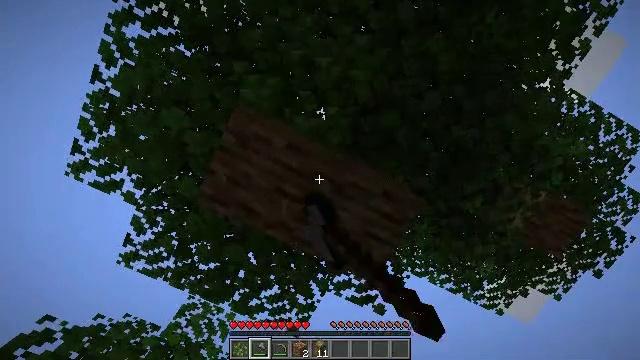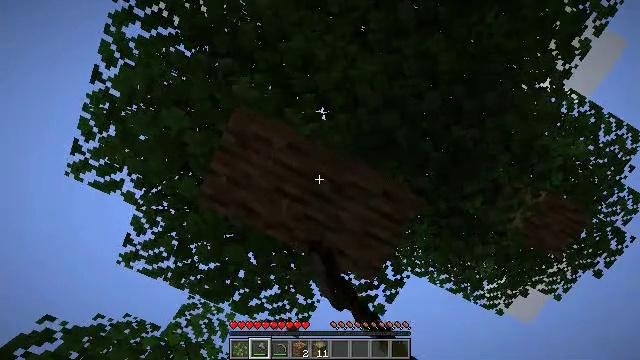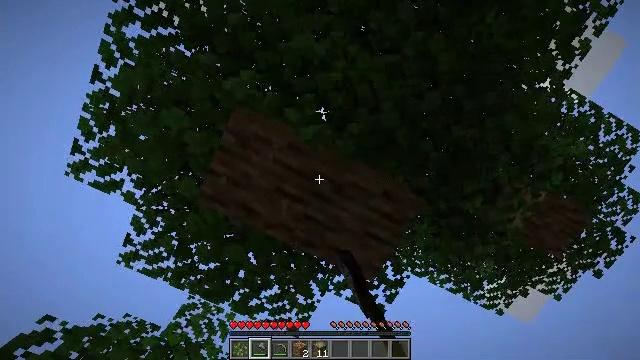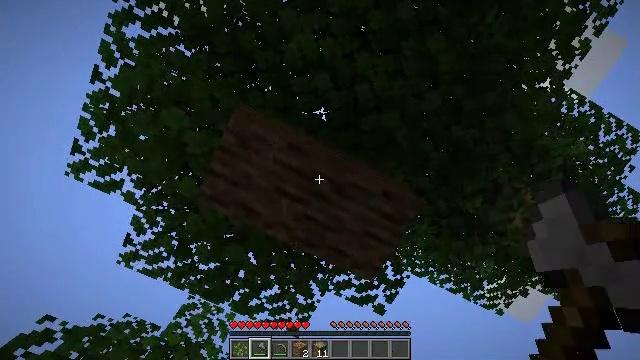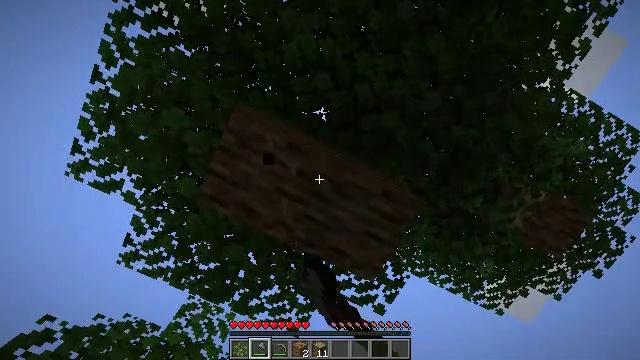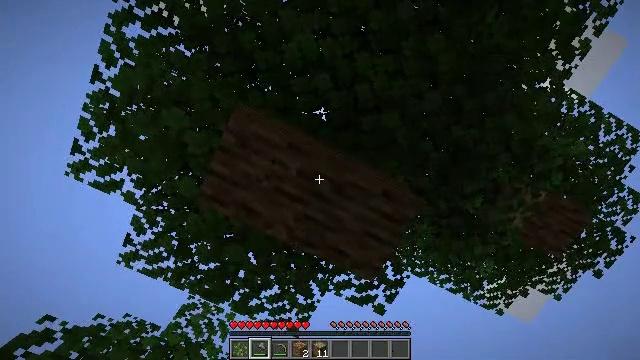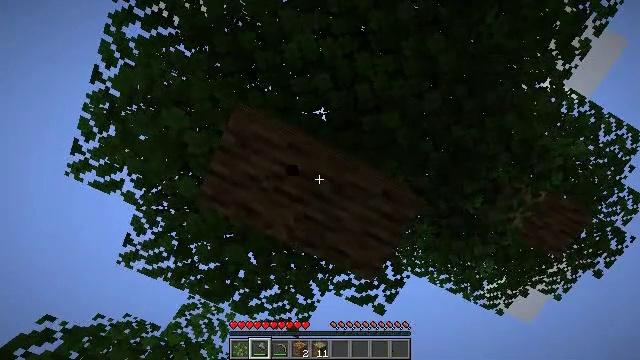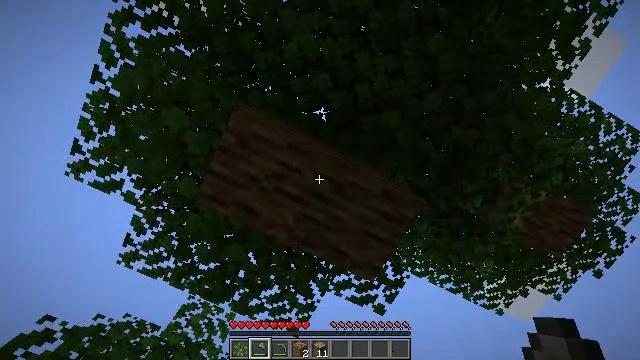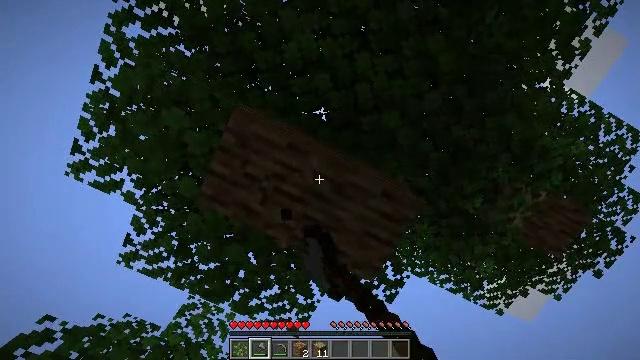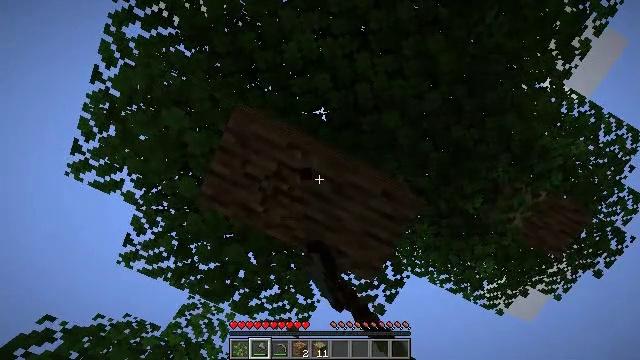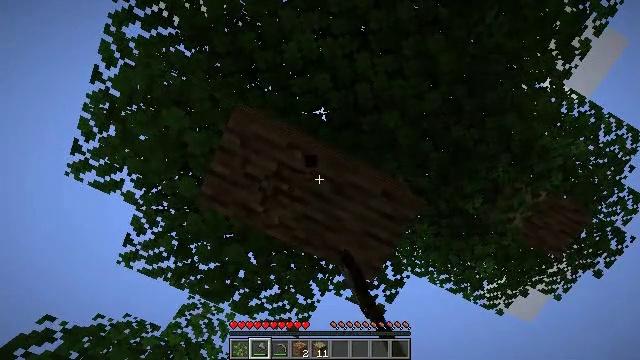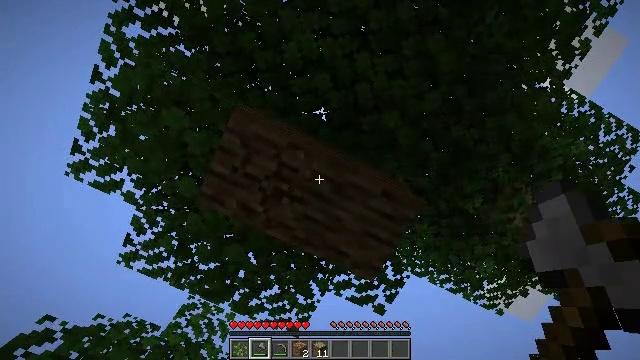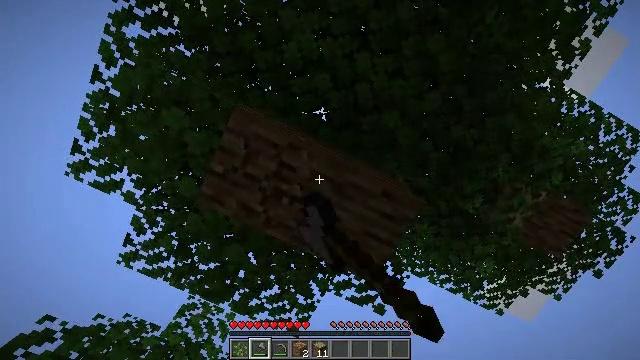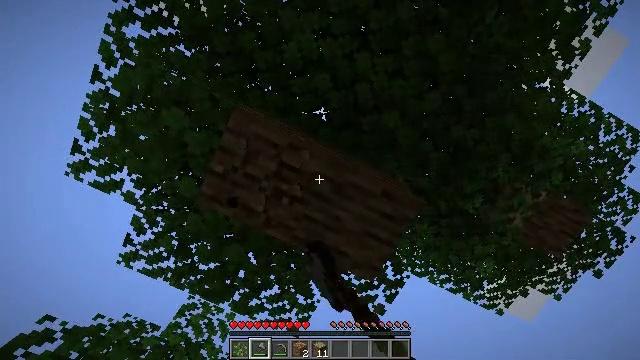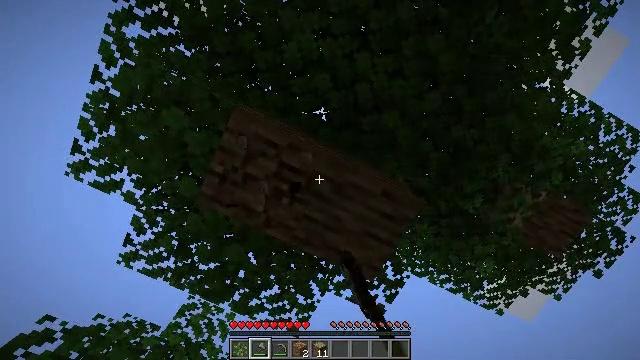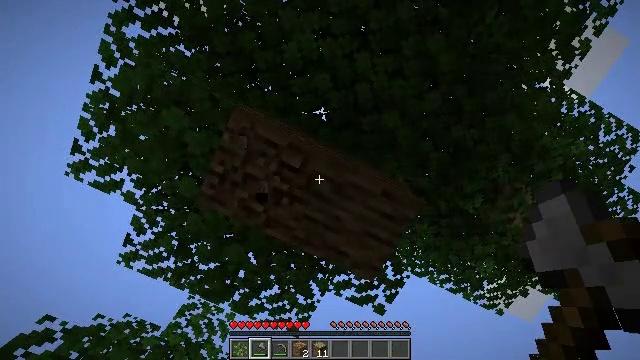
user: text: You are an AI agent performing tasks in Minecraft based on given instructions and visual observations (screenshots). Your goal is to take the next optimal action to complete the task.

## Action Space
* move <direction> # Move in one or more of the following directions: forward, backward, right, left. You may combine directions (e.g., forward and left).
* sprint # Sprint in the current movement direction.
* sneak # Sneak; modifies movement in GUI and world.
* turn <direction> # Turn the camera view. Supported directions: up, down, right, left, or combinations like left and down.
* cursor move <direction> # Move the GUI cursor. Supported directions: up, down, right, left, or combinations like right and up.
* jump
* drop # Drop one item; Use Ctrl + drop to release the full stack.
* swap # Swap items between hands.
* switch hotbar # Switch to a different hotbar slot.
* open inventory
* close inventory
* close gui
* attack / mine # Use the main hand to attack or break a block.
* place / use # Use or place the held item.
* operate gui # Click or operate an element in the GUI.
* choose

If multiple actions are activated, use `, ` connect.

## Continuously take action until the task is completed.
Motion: motion action
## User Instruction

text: Mine oak leaves.
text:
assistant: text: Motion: attack / mine
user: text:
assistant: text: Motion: attack / mine
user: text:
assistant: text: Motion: attack / mine
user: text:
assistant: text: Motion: attack / mine
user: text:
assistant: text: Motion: attack / mine
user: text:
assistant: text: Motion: attack / mine
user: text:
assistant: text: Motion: attack / mine
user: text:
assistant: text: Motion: attack / mine
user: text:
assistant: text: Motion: attack / mine
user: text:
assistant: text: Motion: attack / mine
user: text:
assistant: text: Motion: attack / mine
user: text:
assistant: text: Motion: attack / mine
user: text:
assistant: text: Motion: attack / mine
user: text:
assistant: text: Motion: attack / mine
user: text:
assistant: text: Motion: attack / mine
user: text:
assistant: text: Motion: attack / mine
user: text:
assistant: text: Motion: attack / mine
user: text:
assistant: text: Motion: attack / mine
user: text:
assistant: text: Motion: attack / mine
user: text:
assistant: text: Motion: attack / mine
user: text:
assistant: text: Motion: attack / mine
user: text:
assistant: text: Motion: attack / mine
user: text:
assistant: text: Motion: attack / mine
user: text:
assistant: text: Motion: attack / mine
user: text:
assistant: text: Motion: attack / mine
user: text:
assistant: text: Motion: turn down, attack / mine
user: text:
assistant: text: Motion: turn right and down, attack / mine
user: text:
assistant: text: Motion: turn right and down, attack / mine
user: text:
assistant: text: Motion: turn right and down, attack / mine
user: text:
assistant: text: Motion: attack / mine